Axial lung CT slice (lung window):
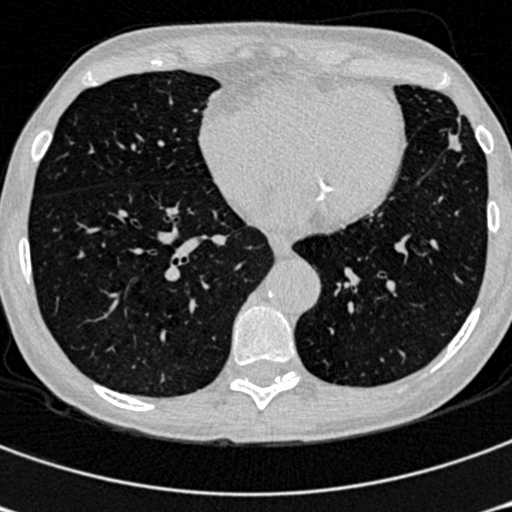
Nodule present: no